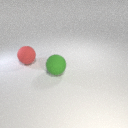
large red rubber sphere behind large green rubber sphere